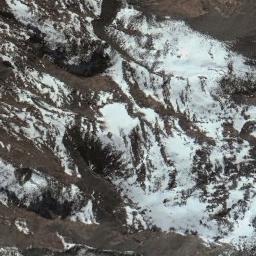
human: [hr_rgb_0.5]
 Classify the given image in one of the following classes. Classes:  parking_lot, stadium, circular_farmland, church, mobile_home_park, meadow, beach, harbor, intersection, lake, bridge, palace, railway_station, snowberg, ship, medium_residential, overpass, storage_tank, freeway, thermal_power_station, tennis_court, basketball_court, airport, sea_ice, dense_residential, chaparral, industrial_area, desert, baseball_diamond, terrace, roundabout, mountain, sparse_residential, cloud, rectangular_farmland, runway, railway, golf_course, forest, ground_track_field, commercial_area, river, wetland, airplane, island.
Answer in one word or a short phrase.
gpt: snowberg